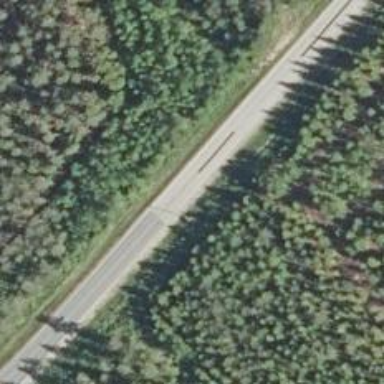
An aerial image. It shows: Secondary road.